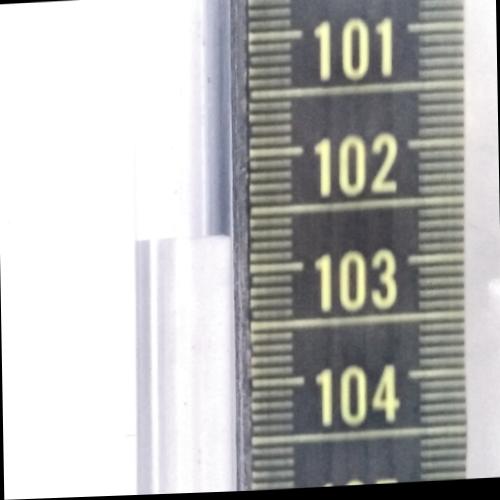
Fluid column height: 102.7 cm